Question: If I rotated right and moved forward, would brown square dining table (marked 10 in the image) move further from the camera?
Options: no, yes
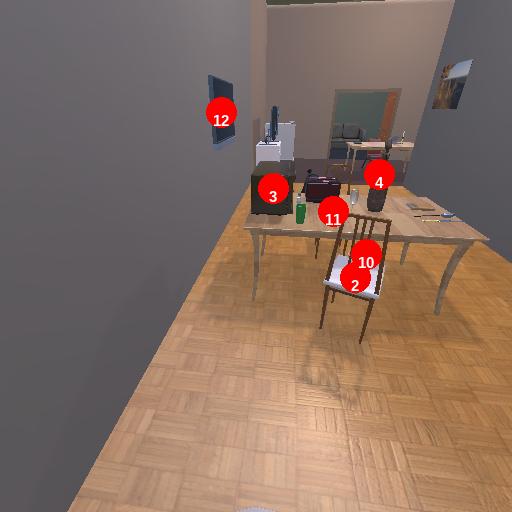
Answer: no